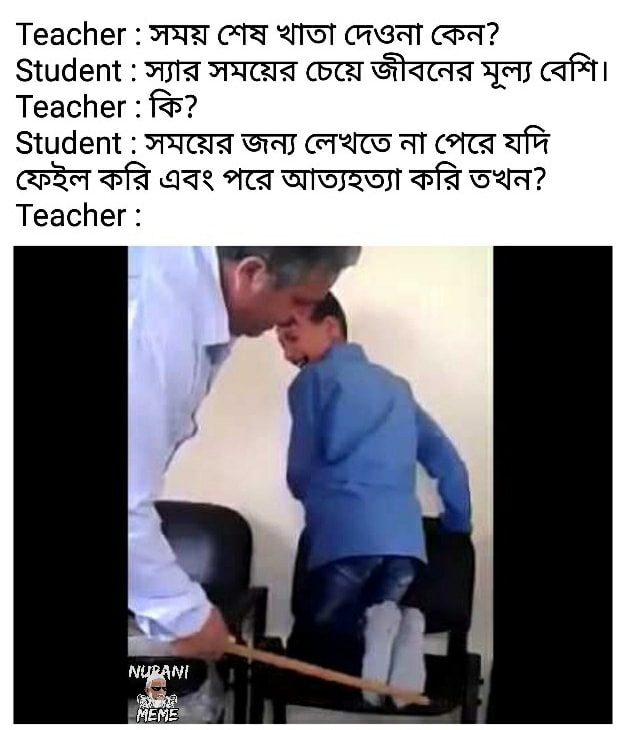
Caption: Teacher : সময় শেষ খাতা দেওনা কেন ?  Student : স্যার সময়ের চেয়ে জীবনের মূল্য বেশি ।  Teacher:  কি ?  Student : সময়ের জন্য লেখতে না পেরে যদি ফেইল করি এবং পরে আত্নহত্যা করি তখন ?   Teacher :
Label: non-hate